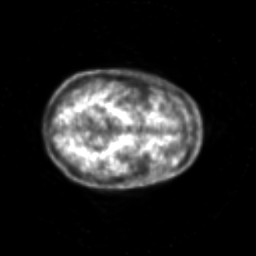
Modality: PET
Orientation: axial
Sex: male
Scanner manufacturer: siemens